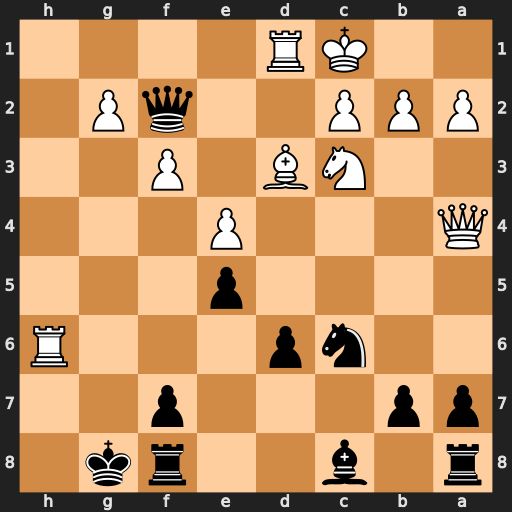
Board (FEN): r1b2rk1/pp3p2/2np3R/4p3/Q3P3/2NB1P2/PPP2qP1/2KR4
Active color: b
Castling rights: -
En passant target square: -
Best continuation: Qe3+ Kb1 Qxh6